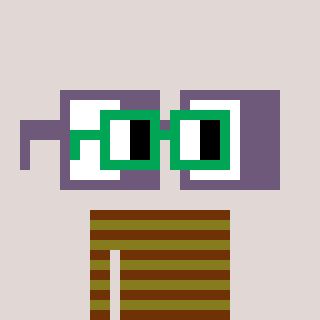
a pixel art character with square green glasses, a glasses-shaped head and a gunk-colored body on a warm background